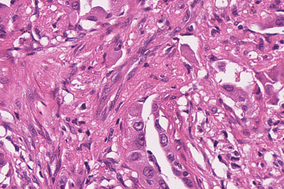
Tumor epithelial tissue: yes
Tumor-associated stroma tissue: yes
Normal tissue: no